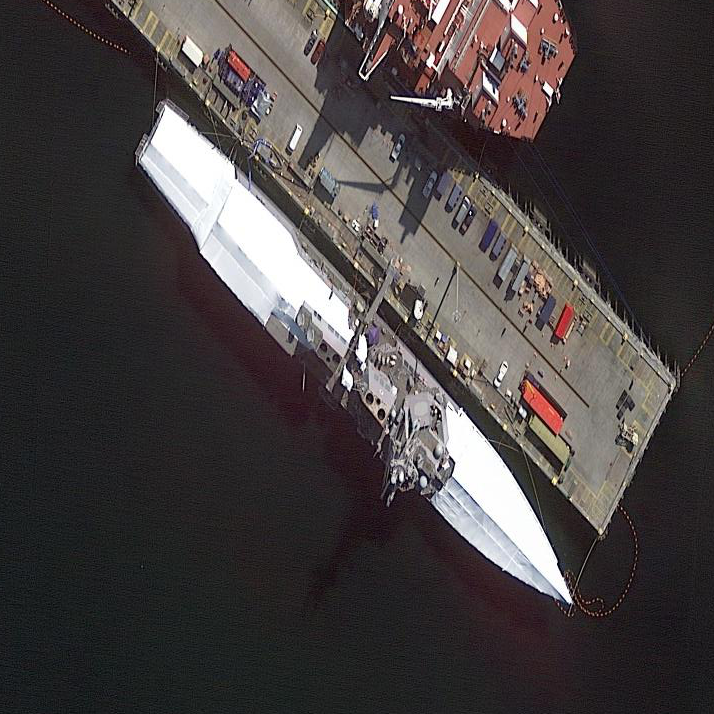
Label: destroyer